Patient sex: F
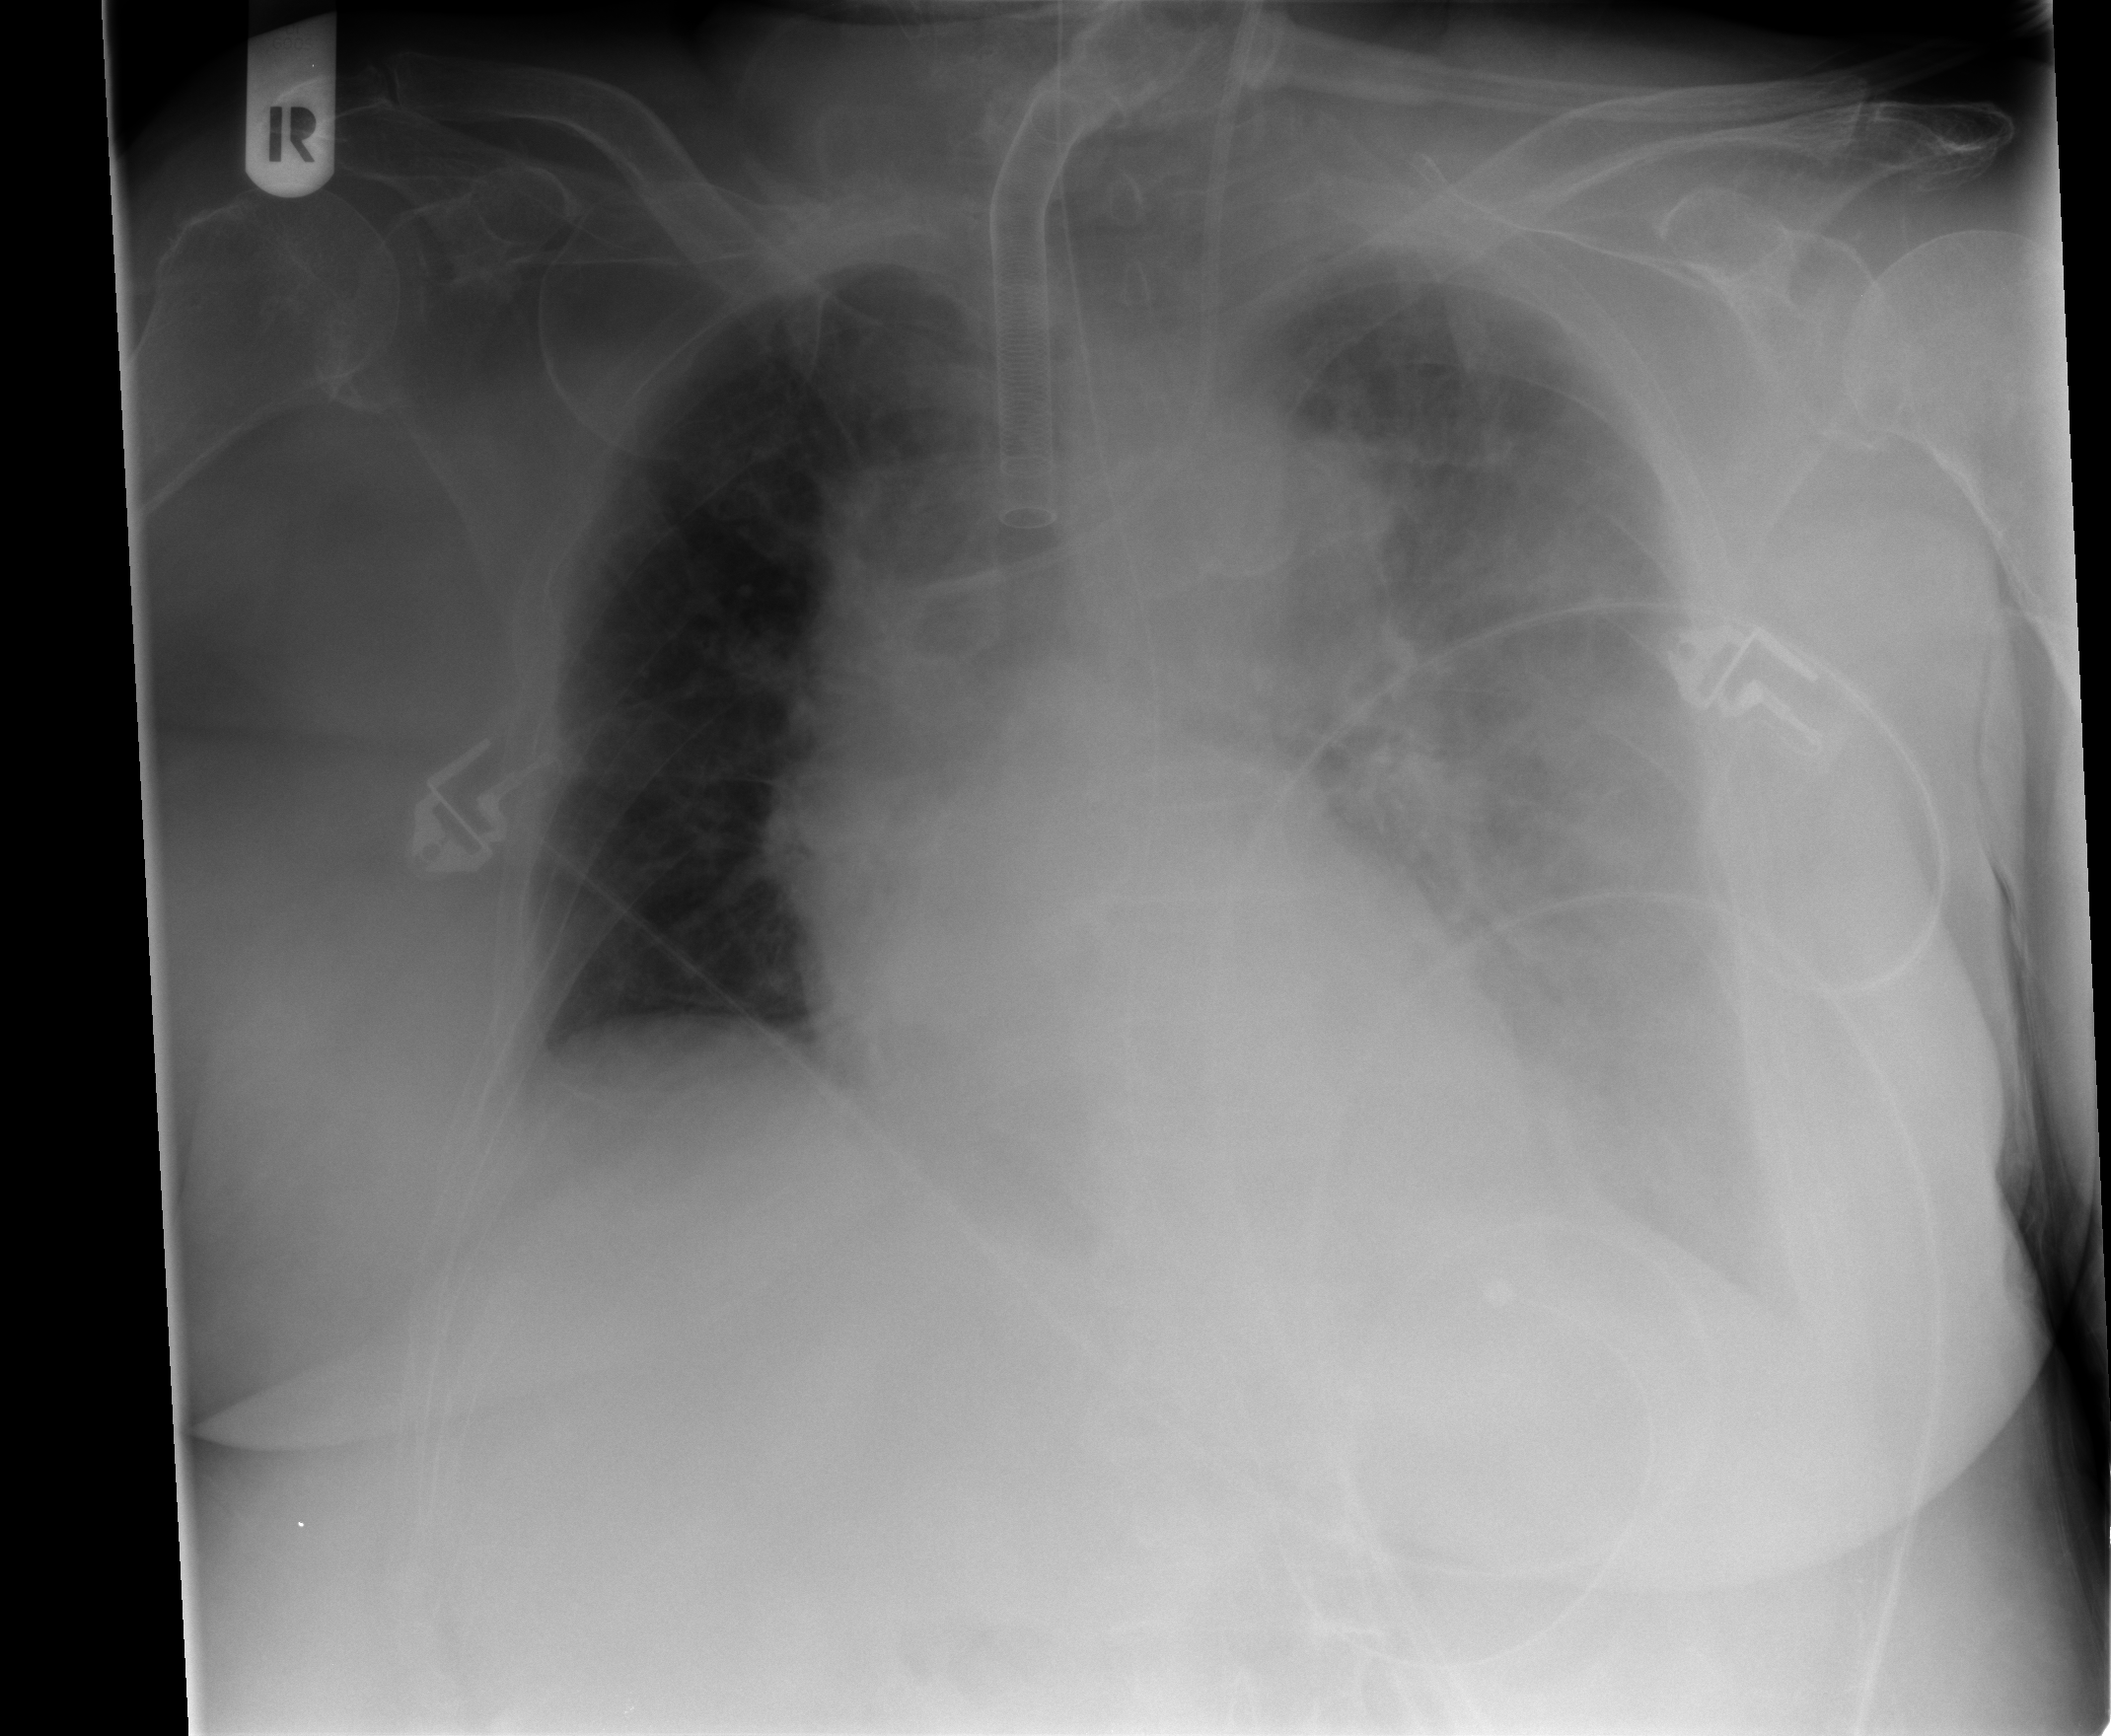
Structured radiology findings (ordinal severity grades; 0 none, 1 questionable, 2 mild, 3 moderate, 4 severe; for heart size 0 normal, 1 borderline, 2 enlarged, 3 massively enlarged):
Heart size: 0
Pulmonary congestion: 2
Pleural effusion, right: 2
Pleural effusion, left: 3
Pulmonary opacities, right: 1
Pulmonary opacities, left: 2
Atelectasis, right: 2
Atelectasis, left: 2